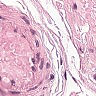
Metastatic tissue present: no